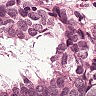
Metastatic tissue present: yes